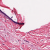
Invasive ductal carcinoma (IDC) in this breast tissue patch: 0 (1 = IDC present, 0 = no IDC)